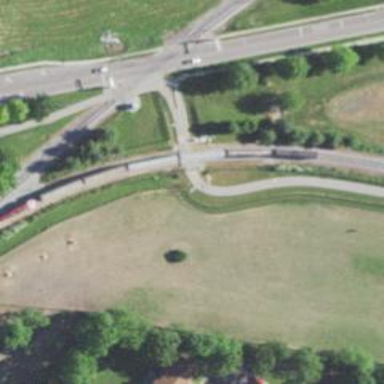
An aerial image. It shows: Asphalt cycleway.